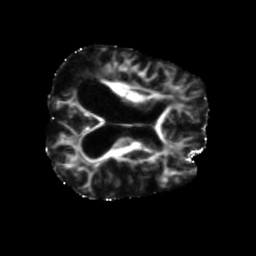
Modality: FA
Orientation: axial
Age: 66
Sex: female
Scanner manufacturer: siemens
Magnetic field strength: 3 T
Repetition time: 5.47 s
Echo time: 0.0854 s